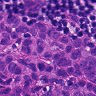
Metastatic tissue present: yes